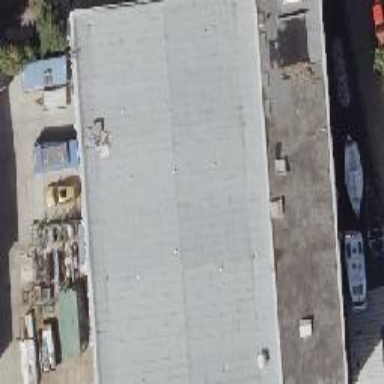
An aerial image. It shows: Flat-roofed commercial building.